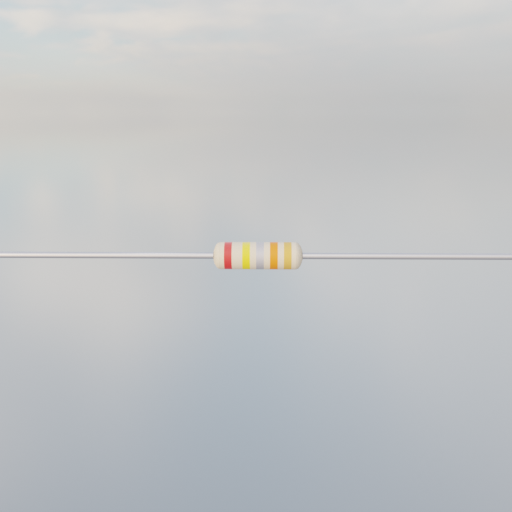
Resistor colour bands (in order): red, yellow, silver, orange, gold